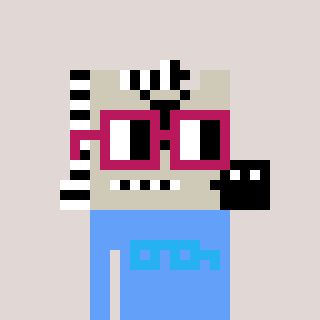
a pixel art character with square dark red glasses, a zebra-shaped head and a blue-colored body on a warm background